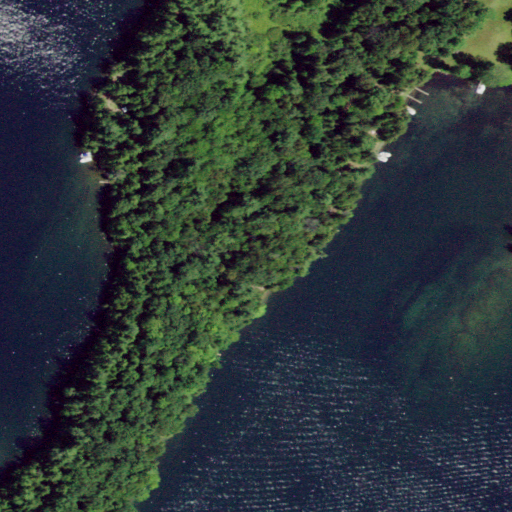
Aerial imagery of island in New York named Long Island containing open water, deciduous forest, evergreen forest, mixed forest, and herbaceous wetlands